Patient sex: M
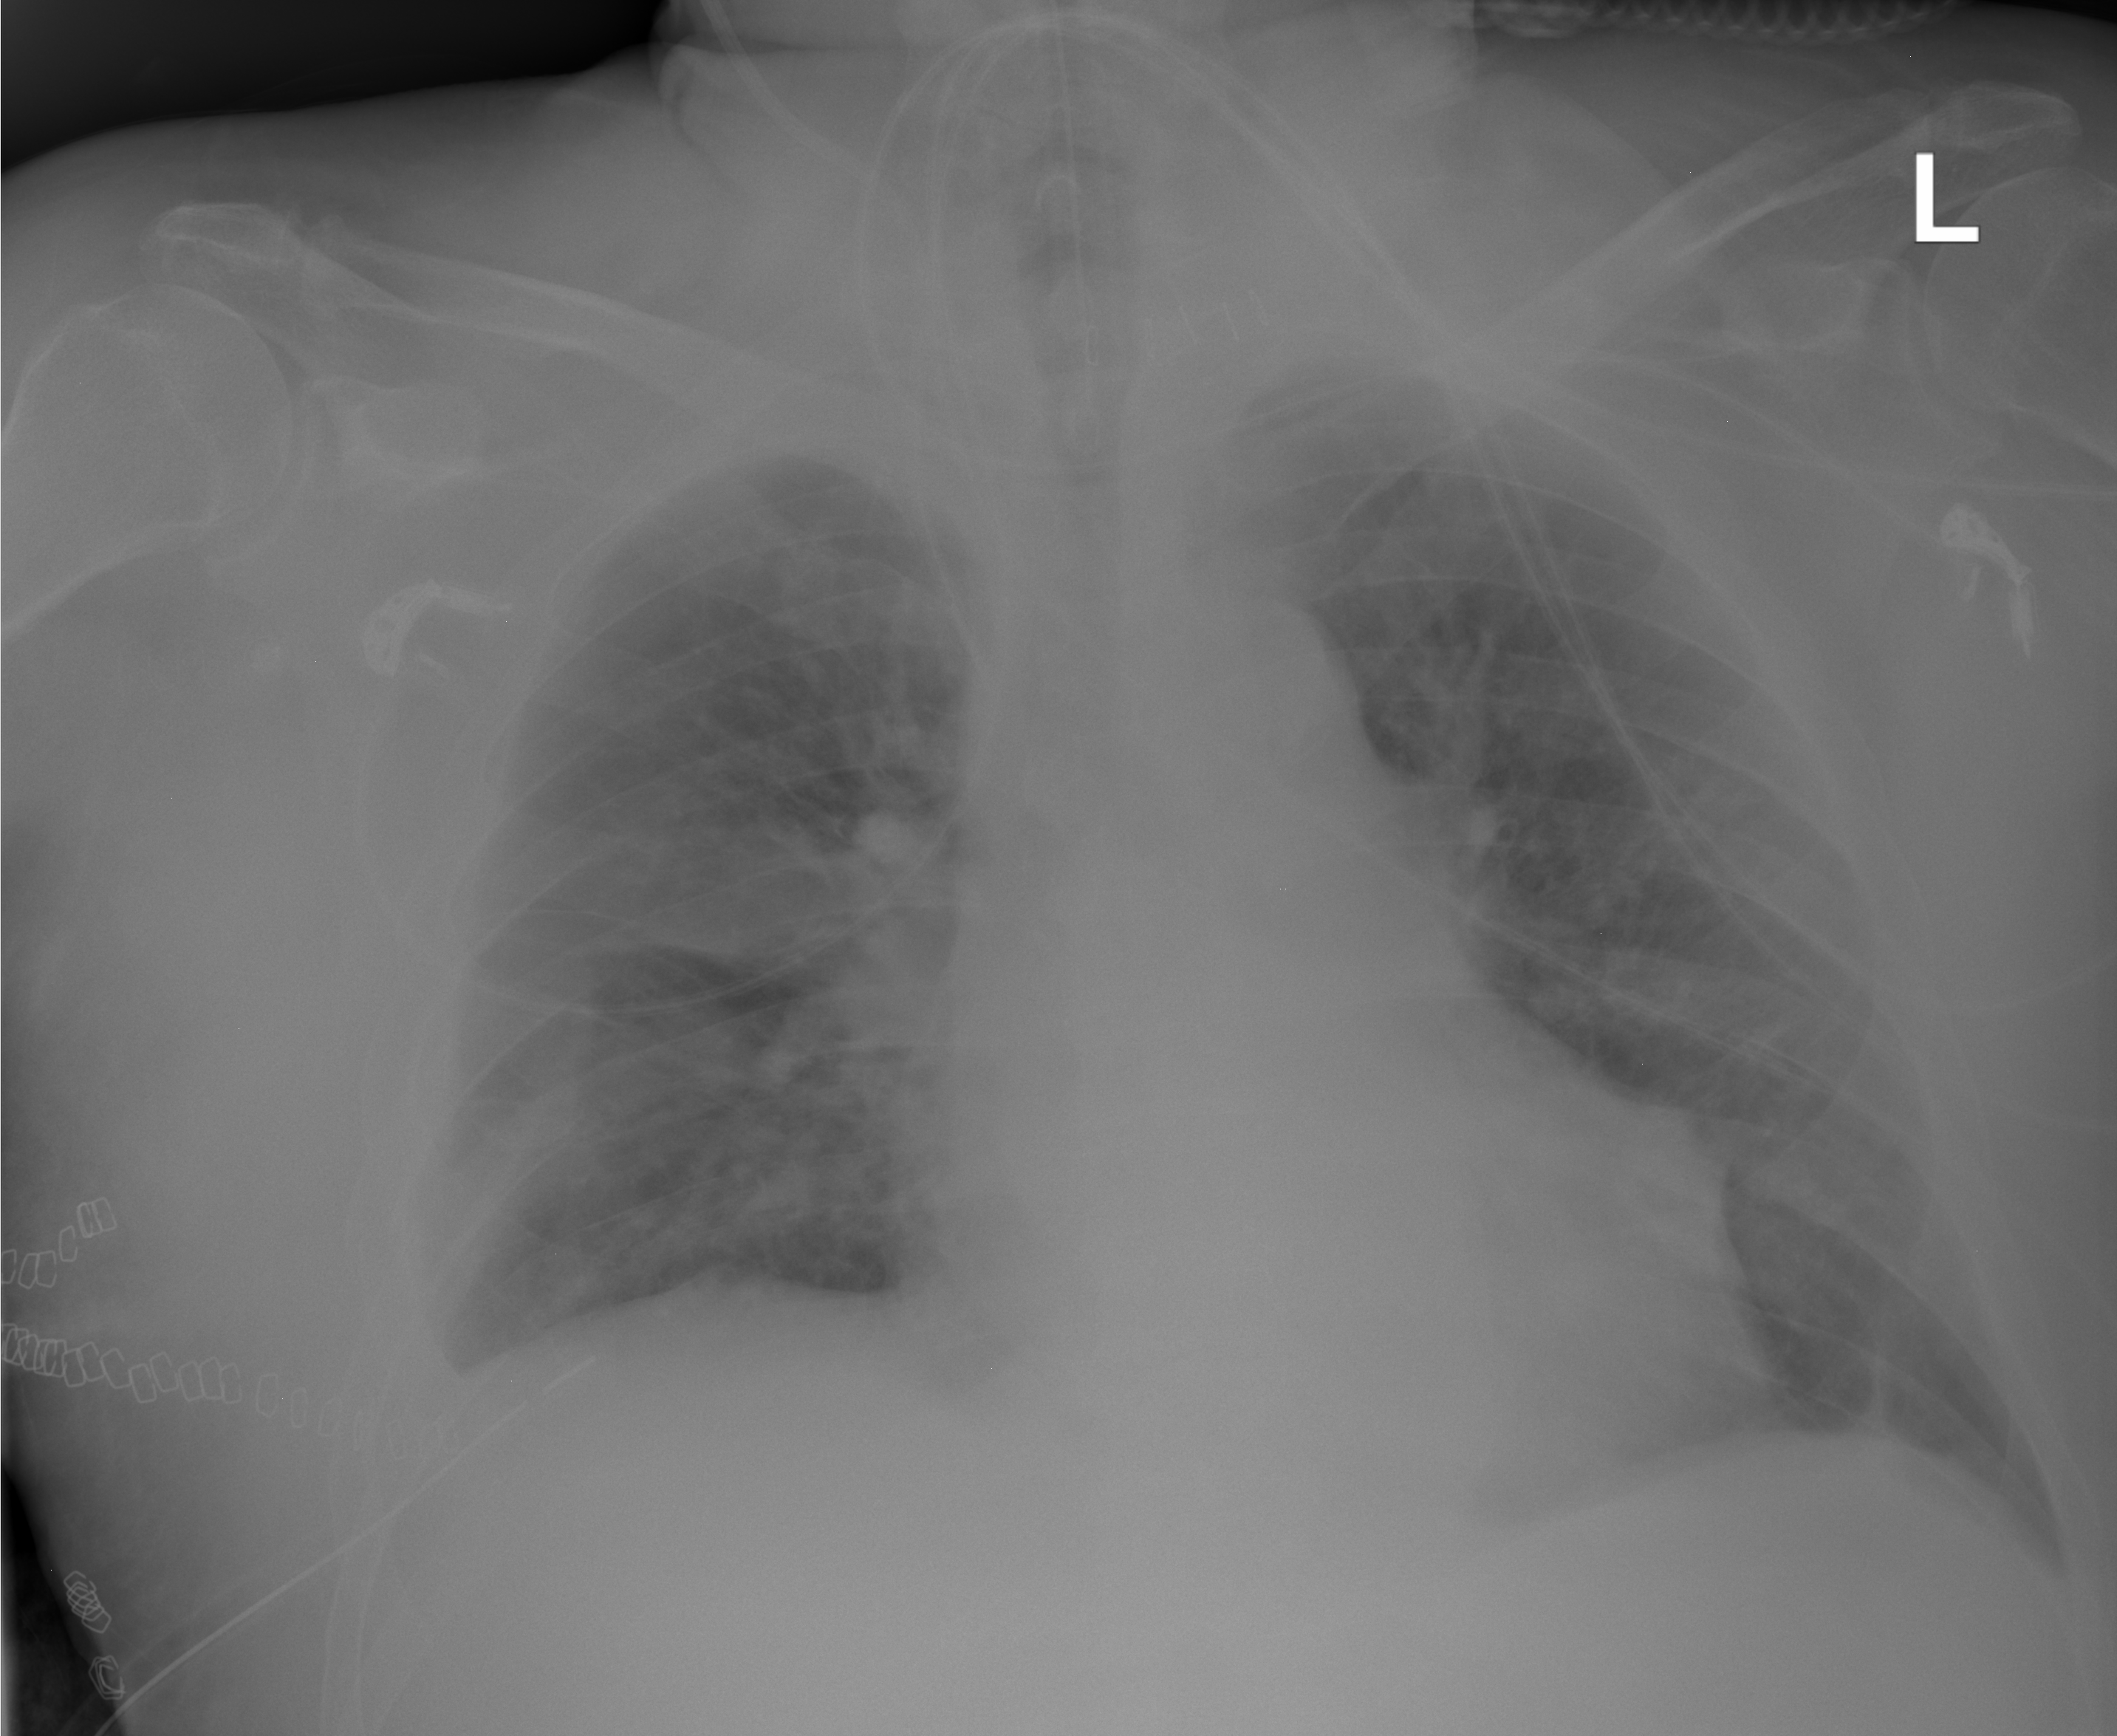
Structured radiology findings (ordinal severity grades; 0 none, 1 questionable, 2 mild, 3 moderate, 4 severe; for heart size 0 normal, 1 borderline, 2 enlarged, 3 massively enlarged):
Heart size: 2
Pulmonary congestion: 0
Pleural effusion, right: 1
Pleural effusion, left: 0
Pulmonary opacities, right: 1
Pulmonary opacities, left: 0
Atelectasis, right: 1
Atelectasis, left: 1